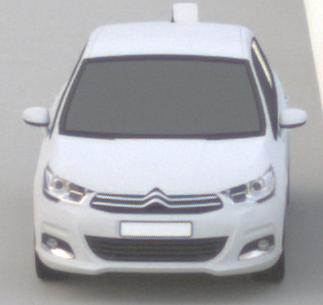
Make: Citroen
Model: C4 VTi 95
Detailed model: C4 (II)
Model produced from: 2012/08
Model produced until: 2013/06
Doors: 5
Color: white
Road condition: dry road
Daytime: sunrise or sunset
Contrast: low contrast